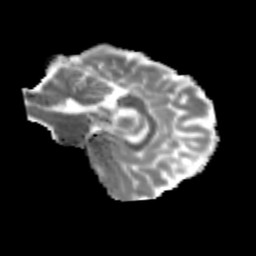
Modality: MD
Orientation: sagittal
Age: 24
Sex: male
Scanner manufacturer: siemens
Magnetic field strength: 3 T
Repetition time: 3.5 s
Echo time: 0.125 s